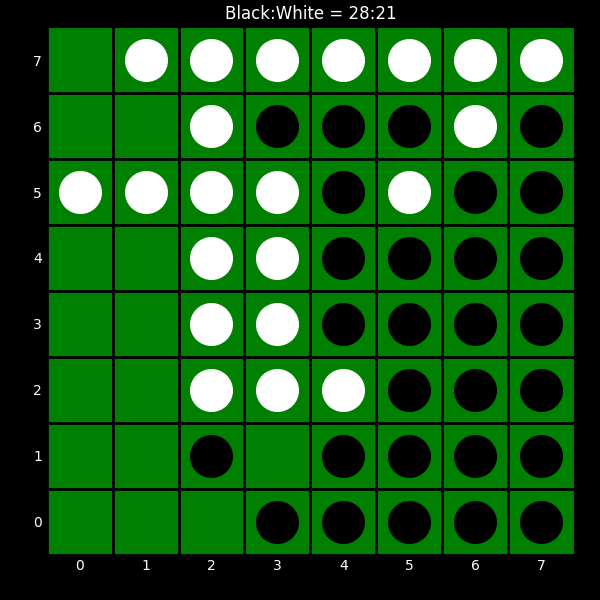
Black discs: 28
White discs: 21